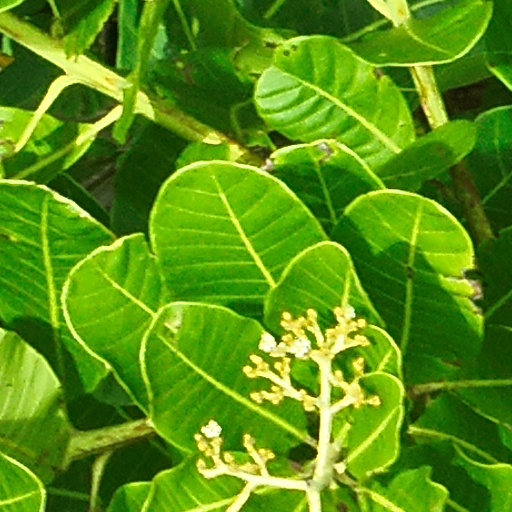
Species: Anacardium excelsum
GBIF accepted scientific name: Anacardium excelsum
Crown area (m\u00b2): 163.114